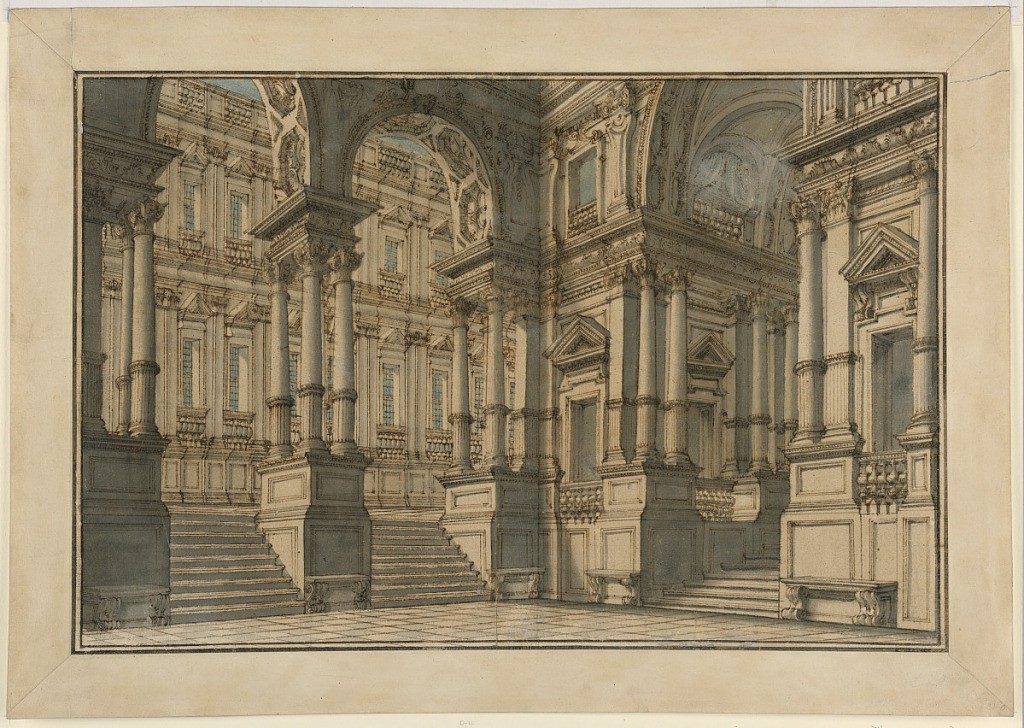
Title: Stage Design: Palace Interior
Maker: Giuseppe Galli Bibiena, Italian, 1696–1756
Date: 1700–1750
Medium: Pen and brown ink, brush and wash on laid paper
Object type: Drawing
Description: Horizontal rectangle showing a vestibule with three staircases leading to an upper hall. Above stairs are arches supported by columns.